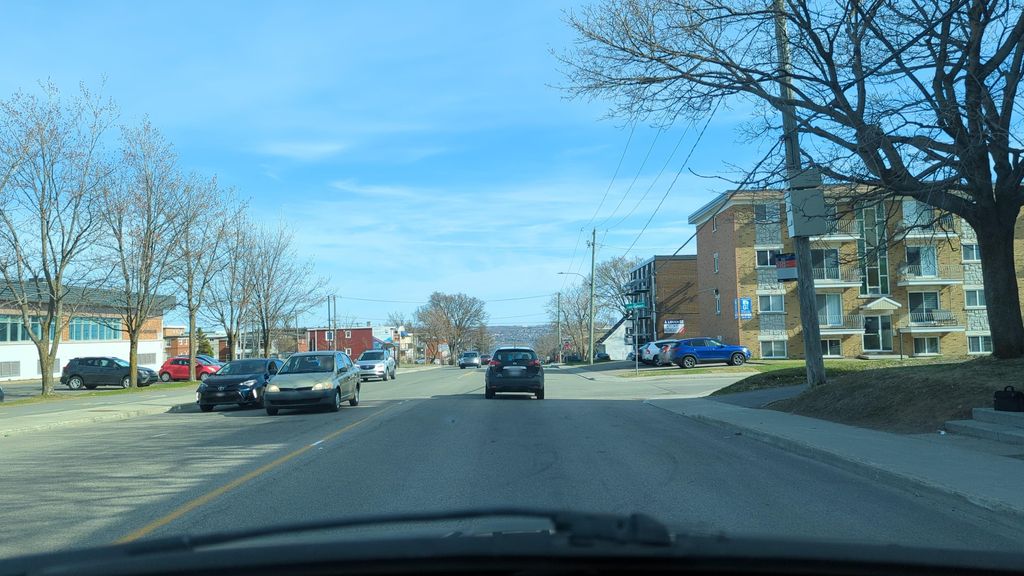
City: quebec_city